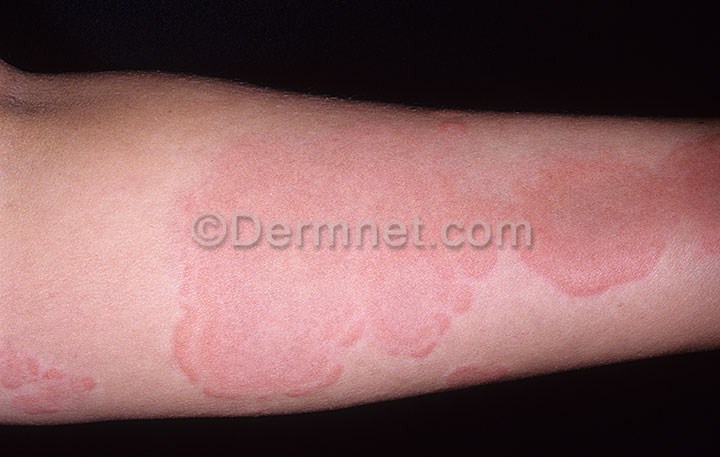
Disease: Urticaria Hives